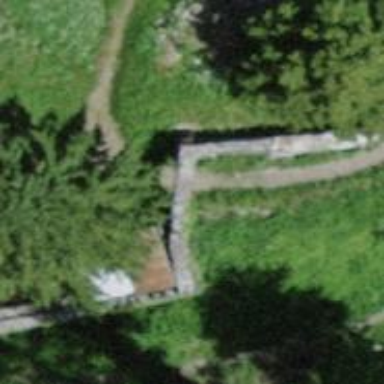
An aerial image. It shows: Gate.